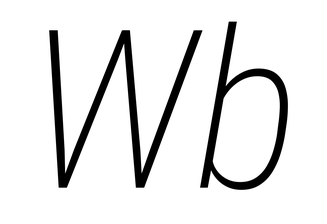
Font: Roboto-Italic_Condensed_ExtraLight_Italic